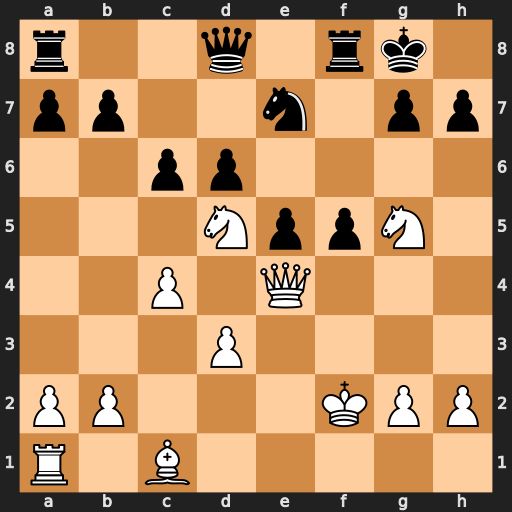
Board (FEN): r2q1rk1/pp2n1pp/2pp4/3NppN1/2P1Q3/3P4/PP3KPP/R1B5
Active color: w
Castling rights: -
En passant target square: -
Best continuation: Qh4 h6 Ne6